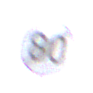
Verkehrszeichen: EndeGeschwindigkeit80
Umgebung: Outdoor, Nature
Tageszeit: MorningAfternoon
Wetter: PartlyCloudy
Licht: Natural
Jahreszeit: NotSpecified
Kontrast: MediumContrast